Question: When I create a new directory (example: values-da) in my "res" directory, it does not show my created directory. No matter what the directory is named. it just won't showing. I re-created the directory again and it says that the directory already exist. I closed the program and open it again but my created directory is still not showing.

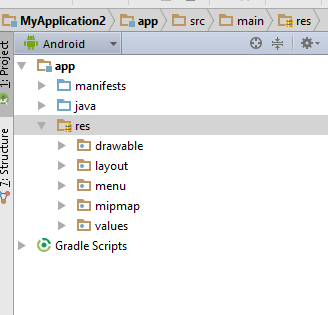
Answer: That is because you do not have any resources in that directory and you are using the Android project view.
Click on the "Android" drop-down that is shown in the upper-left corner of your screenshot. Change it to "Project". that will give you an accurate depiction of the directory structure of your project.